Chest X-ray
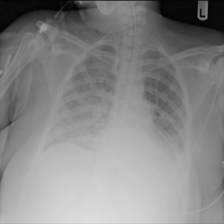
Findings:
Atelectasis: negative
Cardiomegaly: negative
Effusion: negative
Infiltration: negative
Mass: negative
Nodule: negative
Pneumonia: positive
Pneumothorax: negative
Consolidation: negative
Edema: negative
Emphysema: negative
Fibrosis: negative
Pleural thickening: negative
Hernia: negative